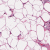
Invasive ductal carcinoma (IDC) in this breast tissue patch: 0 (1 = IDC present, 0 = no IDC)